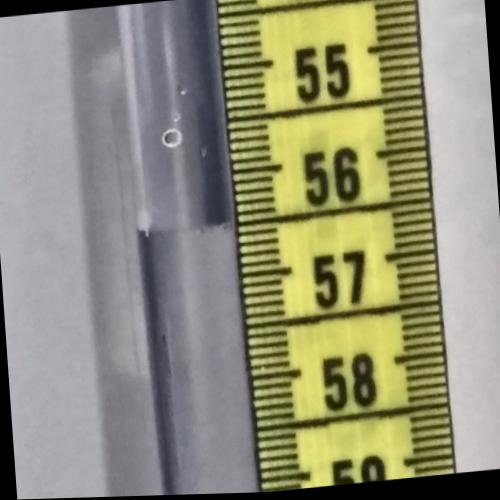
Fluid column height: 56.5 cm